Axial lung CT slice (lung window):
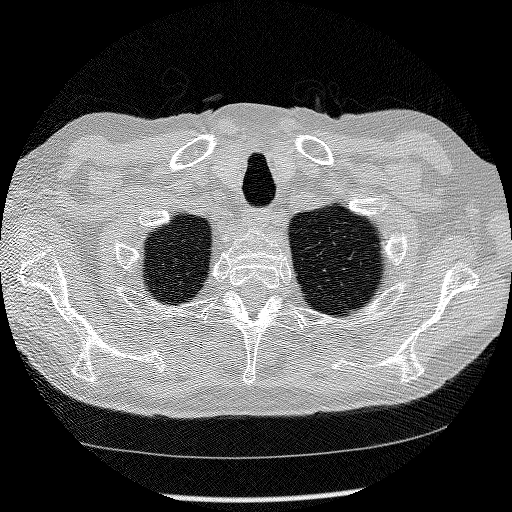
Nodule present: no